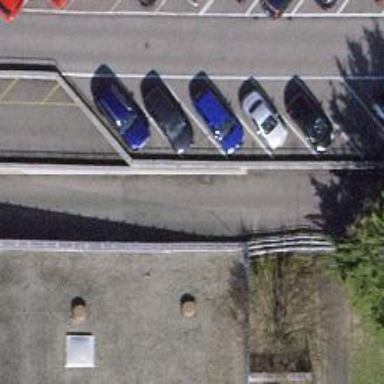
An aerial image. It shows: Parking aisle designated as service road.